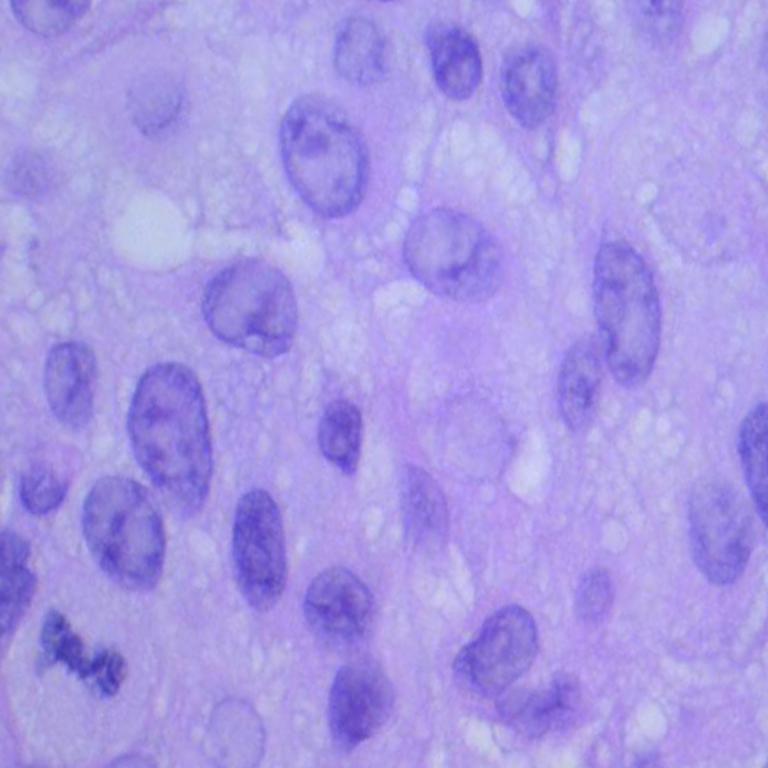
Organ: lung
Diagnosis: squamous carcinomas